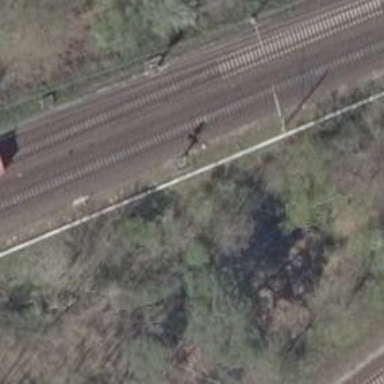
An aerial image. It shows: Railway signal.